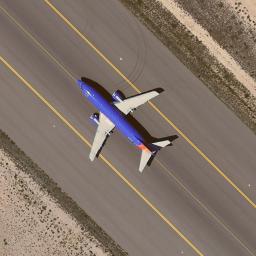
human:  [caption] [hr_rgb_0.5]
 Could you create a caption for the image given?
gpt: A blue airplane is taxiing on the runway .

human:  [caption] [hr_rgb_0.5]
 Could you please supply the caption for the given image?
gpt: An airplane is taxiing on the runway .

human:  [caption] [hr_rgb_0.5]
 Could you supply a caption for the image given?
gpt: An airplane with blue fuselage is taxiing on the runway .

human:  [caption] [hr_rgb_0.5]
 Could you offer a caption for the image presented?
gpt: There is a blue airplane on the runway .

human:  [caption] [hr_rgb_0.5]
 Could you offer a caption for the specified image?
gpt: There is a blue airplane taxiing on the runway .